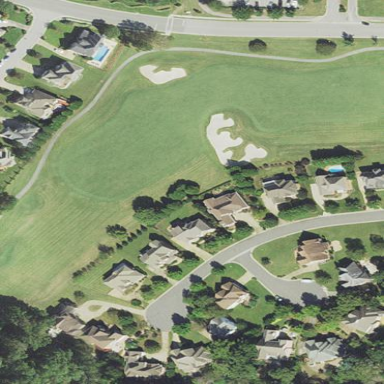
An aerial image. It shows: Area with grass used as rough in golf course.